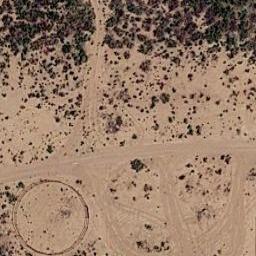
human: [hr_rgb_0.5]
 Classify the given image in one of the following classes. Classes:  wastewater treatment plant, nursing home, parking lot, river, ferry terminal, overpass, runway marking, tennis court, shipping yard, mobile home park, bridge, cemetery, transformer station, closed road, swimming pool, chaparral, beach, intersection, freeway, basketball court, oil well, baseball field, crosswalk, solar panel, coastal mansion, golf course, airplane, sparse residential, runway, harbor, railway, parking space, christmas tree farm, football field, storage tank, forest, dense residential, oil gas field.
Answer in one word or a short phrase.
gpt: chaparral